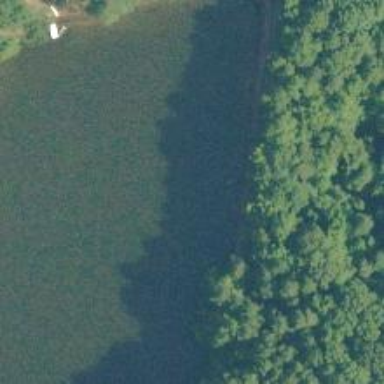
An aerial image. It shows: Dam along waterway.